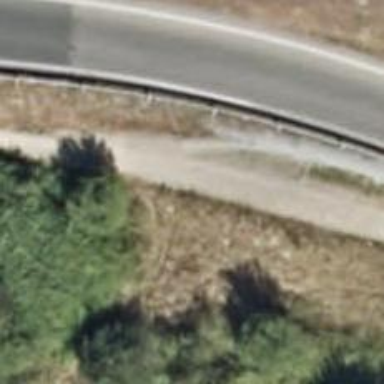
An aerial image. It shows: Footway along the road.